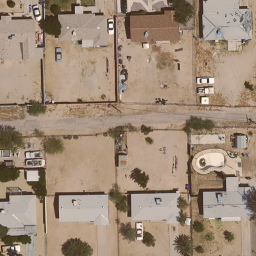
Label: mediumresidential